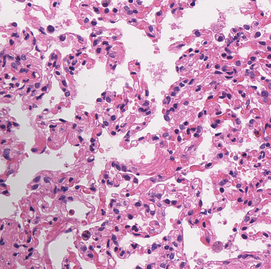
Tumor epithelial tissue: no
Tumor-associated stroma tissue: no
Normal tissue: yes